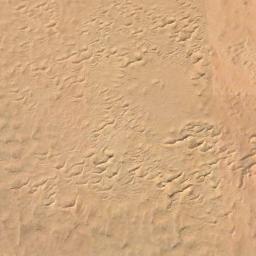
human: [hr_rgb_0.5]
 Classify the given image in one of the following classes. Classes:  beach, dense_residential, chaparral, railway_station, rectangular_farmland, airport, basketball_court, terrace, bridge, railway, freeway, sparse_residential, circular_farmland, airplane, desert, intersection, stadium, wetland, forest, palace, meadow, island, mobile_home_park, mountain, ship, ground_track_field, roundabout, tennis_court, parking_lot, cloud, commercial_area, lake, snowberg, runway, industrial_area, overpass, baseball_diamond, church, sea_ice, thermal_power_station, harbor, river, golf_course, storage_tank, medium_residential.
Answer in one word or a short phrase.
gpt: desert